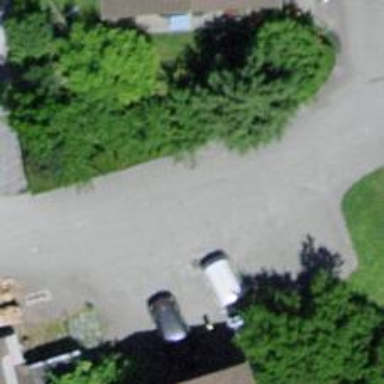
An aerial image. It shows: Smooth asphalt road in residential area.